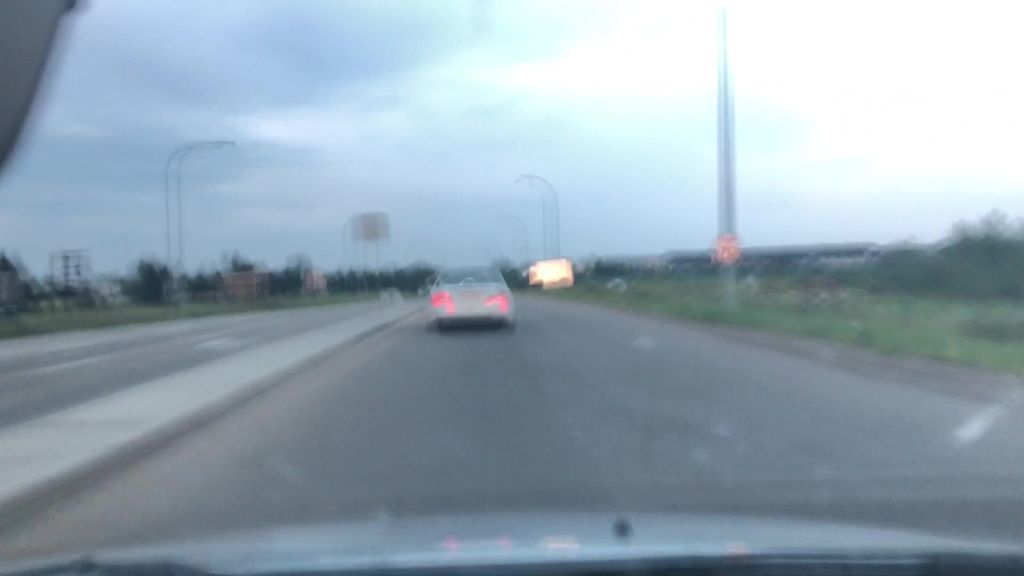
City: edmonton